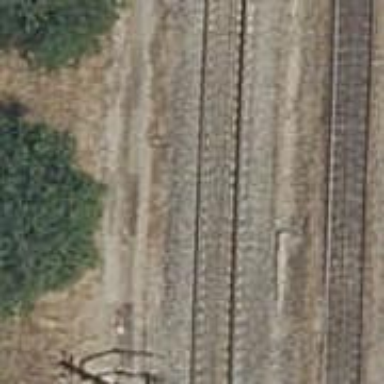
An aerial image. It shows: Railway track with contact line for electrification.